Question: I am trying to build a python class around 'QGraphicsRectItem' (PySide or PyQt4) that provides mouse interaction through hover-overs, is movable, and re-sizable. I have pretty much everything working except:
Maybe the problem is caused by inverting the y axis on the 'QGraphicsView':
'''
QGraphicsView.scale(1,-1)
'''
---
## QGraphicsRectItem class:
'''
class BoxResizable(QtGui.QGraphicsRectItem):
def __init__(self, rect, parent = None, scene = None):
QtGui.QGraphicsRectItem.__init__(self, rect, parent, scene)
self.setZValue(1000)
self._rect = rect
self._scene = scene
self.mouseOver = False
self.resizeHandleSize = 4.0
self.mousePressPos = None
self.mouseMovePos = None
self.mouseIsPressed = False
self.setFlags(QtGui.QGraphicsItem.ItemIsSelectable|QtGui.QGraphicsItem.ItemIsFocusable)
self.setAcceptsHoverEvents(True)
self.updateResizeHandles()
def hoverEnterEvent(self, event):
self.updateResizeHandles()
self.mouseOver = True
self.prepareGeometryChange()
def hoverLeaveEvent(self, event):
self.mouseOver = False
self.prepareGeometryChange()
def hoverMoveEvent(self, event):
if self.topLeft.contains(event.scenePos()) or self.bottomRight.contains(event.scenePos()):
self.setCursor(QtCore.Qt.SizeFDiagCursor)
elif self.topRight.contains(event.scenePos()) or self.bottomLeft.contains(event.scenePos()):
self.setCursor(QtCore.Qt.SizeBDiagCursor)
else:
self.setCursor(QtCore.Qt.SizeAllCursor)
QtGui.QGraphicsRectItem.hoverMoveEvent(self, event)
def mousePressEvent(self, event):
"""
Capture mouse press events and find where the mosue was pressed on the object
"""
self.mousePressPos = event.scenePos()
self.mouseIsPressed = True
self.rectPress = copy.deepcopy(self._rect)
# Top left corner
if self.topLeft.contains(event.scenePos()):
self.mousePressArea = 'topleft'
# top right corner
elif self.topRight.contains(event.scenePos()):
self.mousePressArea = 'topright'
# bottom left corner
elif self.bottomLeft.contains(event.scenePos()):
self.mousePressArea = 'bottomleft'
# bottom right corner
elif self.bottomRight.contains(event.scenePos()):
self.mousePressArea = 'bottomright'
# entire rectangle
else:
self.mousePressArea = None
QtGui.QGraphicsRectItem.mousePressEvent(self, event)
def mouseReleaseEvent(self, event):
"""
Capture nmouse press events.
"""
self.mouseIsPressed = False
self.updateResizeHandles()
self.prepareGeometryChange()
QtGui.QGraphicsRectItem.mouseReleaseEvent(self, event)
def mouseMoveEvent(self, event):
"""
Handle mouse move events.
"""
self.mouseMovePos = event.scenePos()
if self.mouseIsPressed:
# Move top left corner
if self.mousePressArea=='topleft':
self._rect.setTopLeft(self.rectPress.topLeft()-(self.mousePressPos-self.mouseMovePos))
# Move top right corner
elif self.mousePressArea=='topright':
self._rect.setTopRight(self.rectPress.topRight()-(self.mousePressPos-self.mouseMovePos))
# Move bottom left corner
elif self.mousePressArea=='bottomleft':
self._rect.setBottomLeft(self.rectPress.bottomLeft()-(self.mousePressPos-self.mouseMovePos))
# Move bottom right corner
elif self.mousePressArea=='bottomright':
self._rect.setBottomRight(self.rectPress.bottomRight()-(self.mousePressPos-self.mouseMovePos))
# Move entire rectangle, don't resize
else:
self._rect.moveCenter(self.rectPress.center()-(self.mousePressPos-self.mouseMovePos))
self.updateResizeHandles()
self.prepareGeometryChange()
QtGui.QGraphicsRectItem.mousePressEvent(self, event)
def boundingRect(self):
"""
Return bounding rectangle
"""
return self._boundingRect
def updateResizeHandles(self):
"""
Update bounding rectangle and resize handles
"""
self.offset = self.resizeHandleSize*(self._scene.graphicsView.mapToScene(1,0)-self._scene.graphicsView.mapToScene(0,1)).x()
self._boundingRect = self._rect.adjusted(-self.offset, self.offset, self.offset, -self.offset)
# Note: this draws correctly on a view with an inverted y axes. i.e. QGraphicsView.scale(1,-1)
self.topLeft = QtCore.QRectF(self._boundingRect.topLeft().x(), self._boundingRect.topLeft().y() - 2*self.offset,
2*self.offset, 2*self.offset)
self.topRight = QtCore.QRectF(self._boundingRect.topRight().x() - 2*self.offset, self._boundingRect.topRight().y() - 2*self.offset,
2*self.offset, 2*self.offset)
self.bottomLeft = QtCore.QRectF(self._boundingRect.bottomLeft().x(), self._boundingRect.bottomLeft().y(),
2*self.offset, 2*self.offset)
self.bottomRight = QtCore.QRectF(self._boundingRect.bottomRight().x() - 2*self.offset, self._boundingRect.bottomRight().y(),
2*self.offset, 2*self.offset)
def paint(self, painter, option, widget):
"""
Paint Widget
"""
# show boundingRect for debug purposes
painter.setPen(QtGui.QPen(QtCore.Qt.red, 0, QtCore.Qt.DashLine))
painter.drawRect(self._boundingRect)
# Paint rectangle
painter.setPen(QtGui.QPen(QtCore.Qt.black, 0, QtCore.Qt.SolidLine))
painter.drawRect(self._rect)
# If mouse is over, draw handles
if self.mouseOver:
# if rect selected, fill in handles
if self.isSelected():
painter.setBrush(QtGui.QBrush(QtGui.QColor(0,0,0)))
painter.drawRect(self.topLeft)
painter.drawRect(self.topRight)
painter.drawRect(self.bottomLeft)
painter.drawRect(self.bottomRight)
'''
---
## Rest of code for functioning example:
'''
class graphicsScene(QtGui.QGraphicsScene):
def __init__ (self, parent = None):
QtGui.QGraphicsScene.__init__(self, parent)
def setGraphicsView(self, view):
self.graphicsView = view
app = QtGui.QApplication(sys.argv)
app.setStyle('GTK')
mainWindow = QtGui.QMainWindow()
scene = graphicsScene()
scene.setSceneRect(-100,-100, 200, 200)
# Set up view properties
view = QtGui.QGraphicsView()
view.setScene(scene)
view.scale(1,-1)
view.setRenderHint(QtGui.QPainter.Antialiasing)
view.setViewportUpdateMode(QtGui.QGraphicsView.BoundingRectViewportUpdate)
view.setHorizontalScrollBarPolicy ( QtCore.Qt.ScrollBarAlwaysOff )
view.setVerticalScrollBarPolicy ( QtCore.Qt.ScrollBarAlwaysOff )
view.setUpdatesEnabled(True)
view.setMouseTracking(True)
view.setCacheMode(QtGui.QGraphicsView.CacheBackground)
view.setTransformationAnchor(QtGui.QGraphicsView.AnchorUnderMouse)
scene.setGraphicsView(view)
# Add box
BoxResizable(QtCore.QRectF(-50, 50, 100.0, -100.0), parent = None, scene = scene)
mainWindow.setCentralWidget(view)
mainWindow.show()
app.exec_()
app.deleteLater()
sys.exit()
'''
---
Adding the above class to a 'QGraphicsScene' and subsequent inverted y axis 'QGraphicsView' will produce something like this:

Any help or suggestions are appreciated! Thanks!
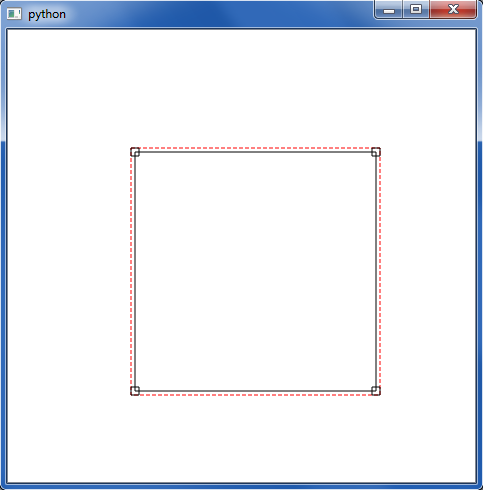
Answer: Found part of the problem: If I over-ride the shape function (add this function to the class) with:
'''
def shape(self):
path = QtGui.QPainterPath()
path.addRect(self.boundingRect())
return path
'''
The hover area changes size and position with the box sometimes. Acoording to the <URL>':
> The default implementation calls boundingRect() to return a simple
rectangular shape...
Is this a bug in PyQt4?
Second problem: I think that the boundingRect and the shape rectangle need to have positive widths and heights? This is easily done by adding:
'''
self._rect = self._rect.normalized()
'''
to the 'mouseReleaseEvent' function.